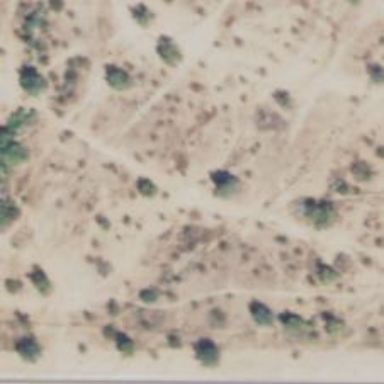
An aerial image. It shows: Disc golf tee area.